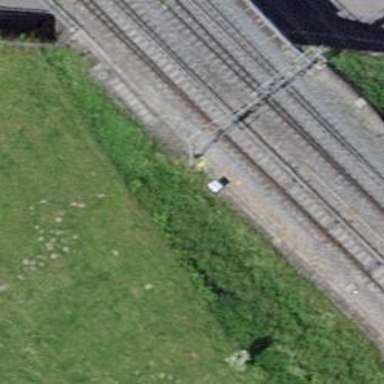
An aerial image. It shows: Railway bridge with electrified tracks and single rail.